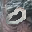
Label: 0